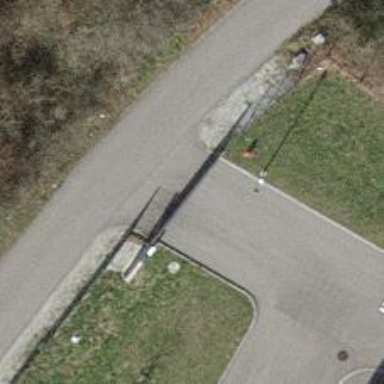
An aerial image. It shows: Gate.